Question:
I want to place text in a button on the extreme edges that is
on the left part of the button and on the right part of the button. How this can be achieved.
i have used the TAG'android:text="Click Here"', as the button is on the full screen i want these words to be at extreme edges
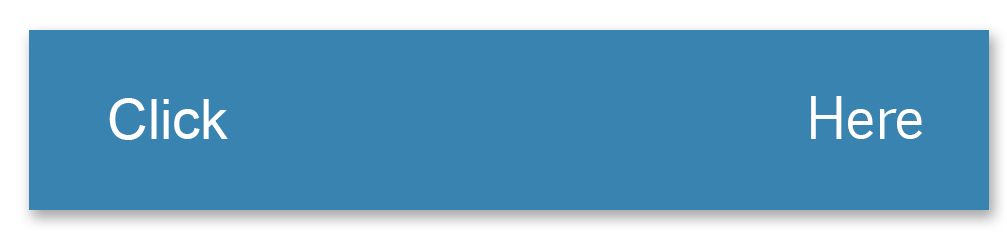
Answer: Use the below 'RelativeLayout'. You can customize the values. Here you can make all of the 'RelativeLayout' and 'TextView's act like a button by setting them 'OnClickListener's.
'''
<RelativeLayout
android:id="@+id/mybutton"
android:layout_width="match_parent"
android:layout_height="wrap_content"
android:padding="20dp"
android:background="#3983B1" >
<TextView
android:id="@+id/leftButton"
android:layout_width="wrap_content"
android:layout_height="wrap_content"
android:layout_alignParentLeft="true"
android:text="Click"
android:textColor="#ffffff" />
<TextView
android:id="@+id/rightButton"
android:layout_width="wrap_content"
android:layout_height="wrap_content"
android:layout_alignParentRight="true"
android:text="Here"
android:textColor="#ffffff" />
</RelativeLayout>
'''
The layout looks like: